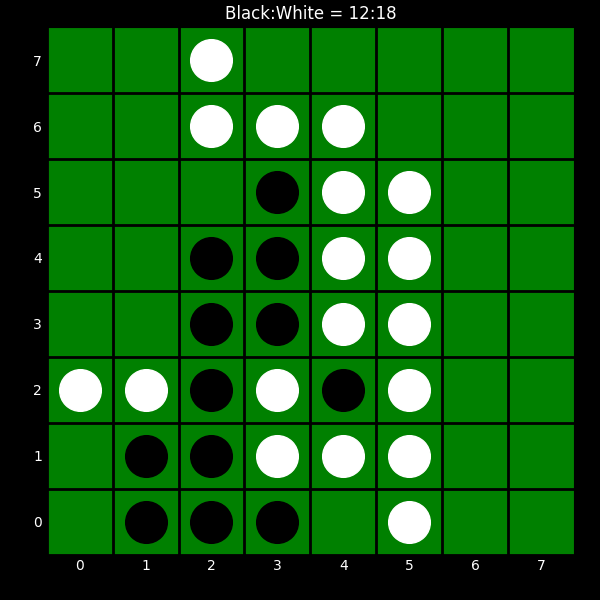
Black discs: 12
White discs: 18